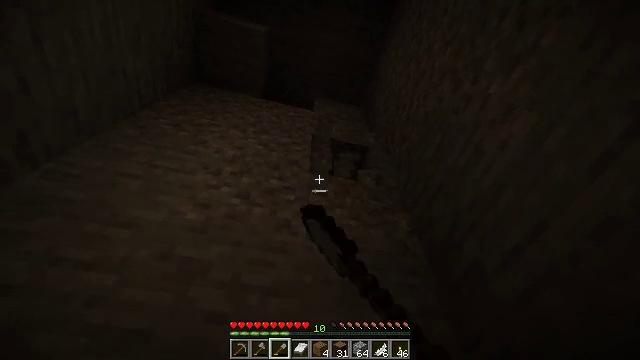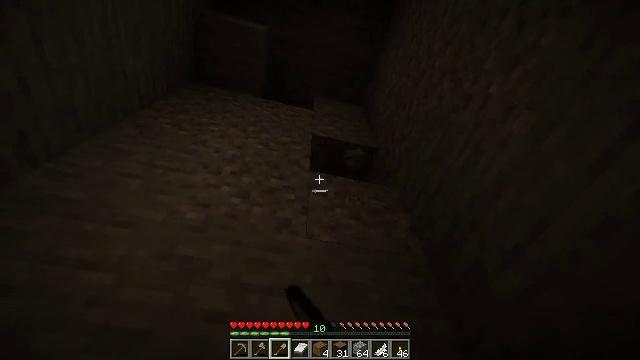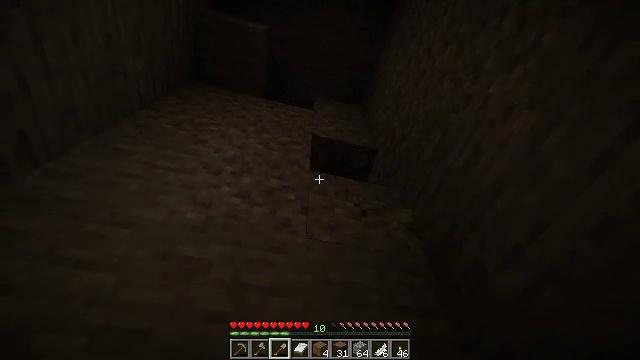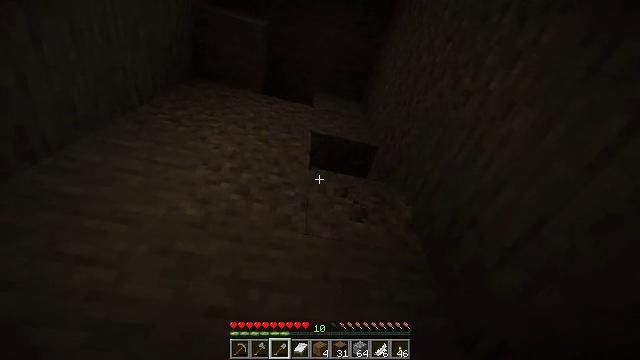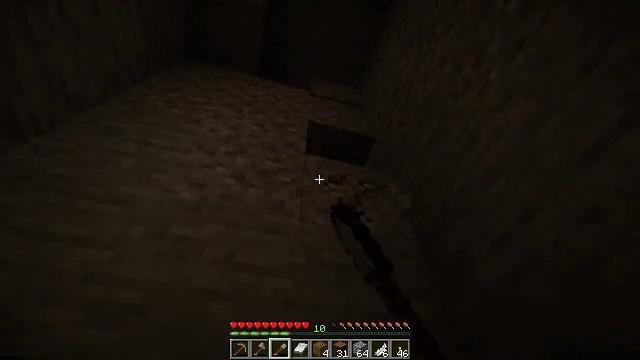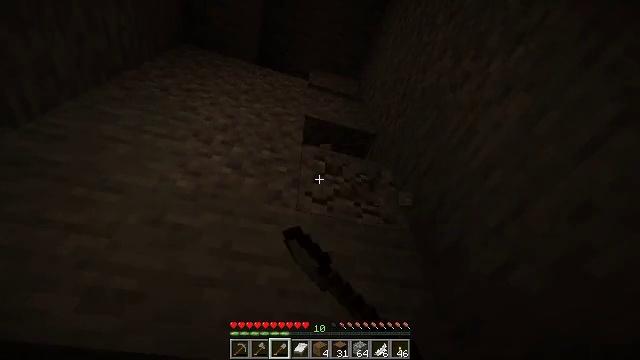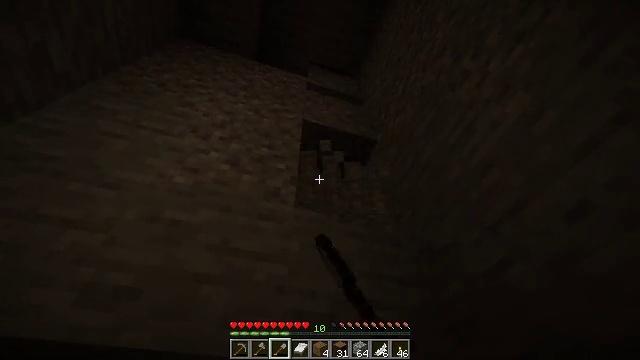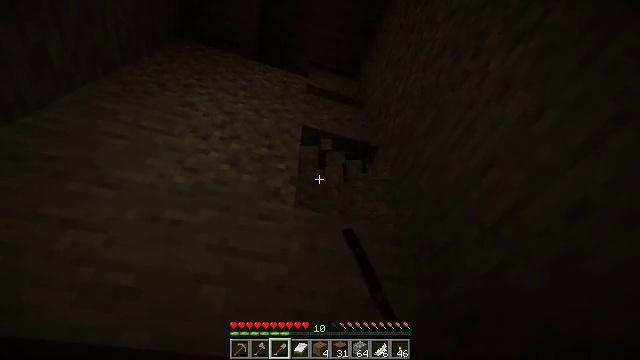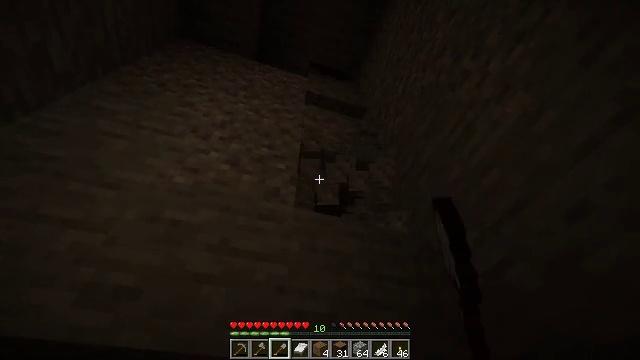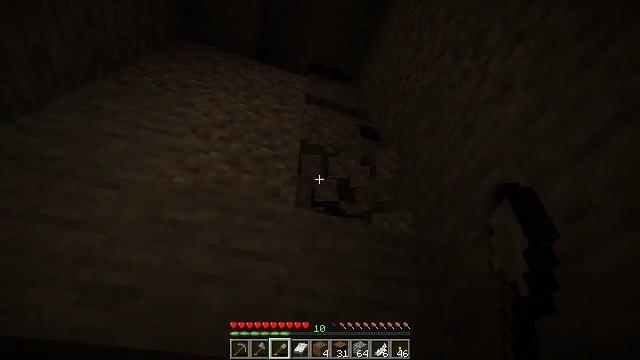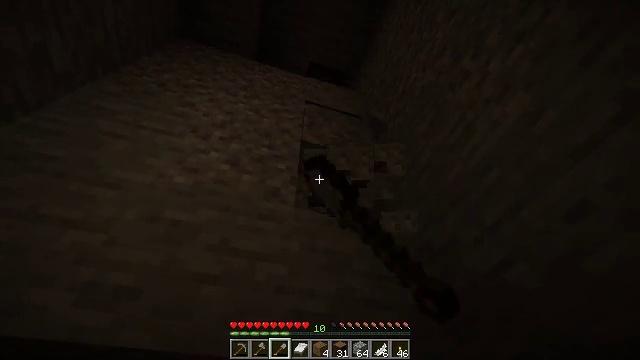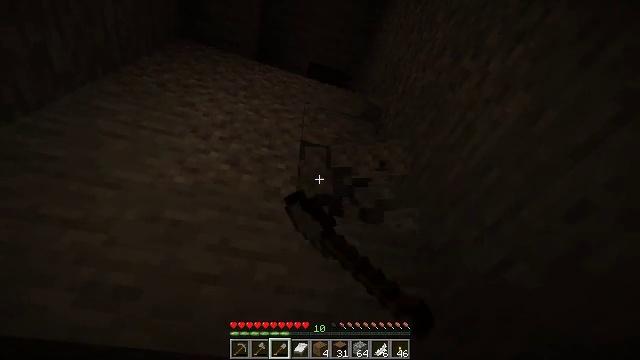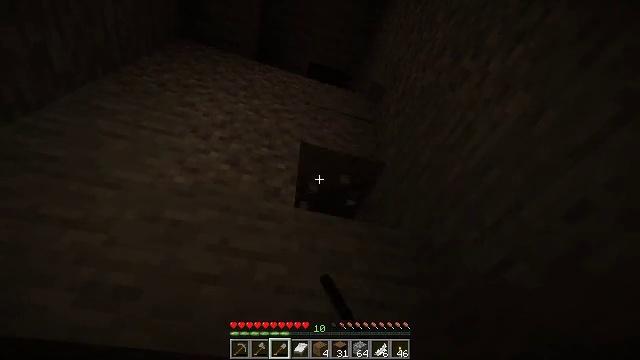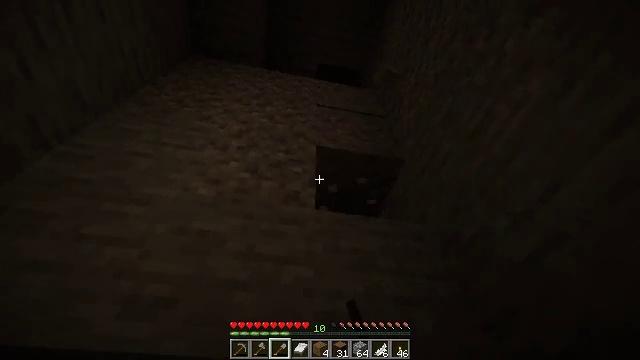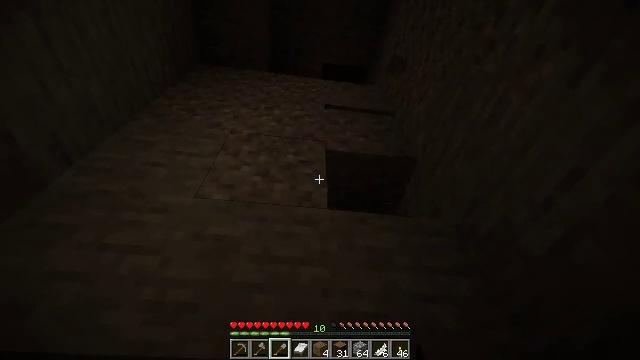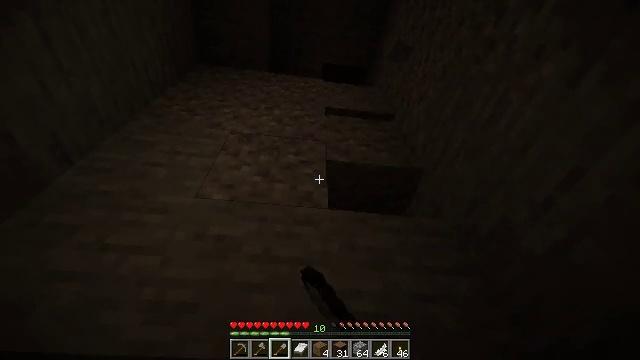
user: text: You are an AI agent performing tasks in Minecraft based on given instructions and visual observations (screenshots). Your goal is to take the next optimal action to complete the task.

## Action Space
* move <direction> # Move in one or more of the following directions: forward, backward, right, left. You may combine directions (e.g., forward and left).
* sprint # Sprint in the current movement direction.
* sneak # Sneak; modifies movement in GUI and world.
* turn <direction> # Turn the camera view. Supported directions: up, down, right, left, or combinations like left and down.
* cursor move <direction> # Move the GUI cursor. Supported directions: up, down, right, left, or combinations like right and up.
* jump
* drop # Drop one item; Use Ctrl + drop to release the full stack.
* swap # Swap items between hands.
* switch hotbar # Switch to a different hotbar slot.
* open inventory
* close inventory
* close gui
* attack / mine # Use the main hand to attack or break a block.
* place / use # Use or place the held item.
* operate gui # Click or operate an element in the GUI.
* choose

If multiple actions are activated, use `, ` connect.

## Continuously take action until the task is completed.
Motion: motion action
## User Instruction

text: Mine gravel from the ground.
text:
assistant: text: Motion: attack / mine
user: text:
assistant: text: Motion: attack / mine
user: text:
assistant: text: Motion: attack / mine
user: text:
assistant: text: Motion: turn right and down, attack / mine
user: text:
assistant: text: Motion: turn right and down, attack / mine
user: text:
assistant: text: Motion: attack / mine
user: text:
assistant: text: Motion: attack / mine
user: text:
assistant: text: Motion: attack / mine
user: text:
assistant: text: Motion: attack / mine
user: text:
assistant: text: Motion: attack / mine
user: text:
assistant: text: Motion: attack / mine
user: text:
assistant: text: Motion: attack / mine
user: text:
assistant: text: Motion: turn left, attack / mine
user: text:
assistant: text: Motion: turn left, attack / mine
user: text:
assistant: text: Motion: attack / mine
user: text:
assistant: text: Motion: attack / mine
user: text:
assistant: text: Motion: attack / mine
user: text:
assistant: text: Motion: attack / mine
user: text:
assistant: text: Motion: attack / mine
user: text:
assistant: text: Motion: attack / mine
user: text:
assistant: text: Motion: attack / mine
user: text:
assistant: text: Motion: turn left, attack / mine
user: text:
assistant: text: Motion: attack / mine
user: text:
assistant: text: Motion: attack / mine
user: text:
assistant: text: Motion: attack / mine
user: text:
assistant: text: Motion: attack / mine
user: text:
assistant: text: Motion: turn left and up, attack / mine
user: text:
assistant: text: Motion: turn left and up, attack / mine
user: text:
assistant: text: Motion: turn left and up, attack / mine
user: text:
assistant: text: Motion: attack / mine